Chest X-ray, PA view. Patient: 73 years old, sex M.
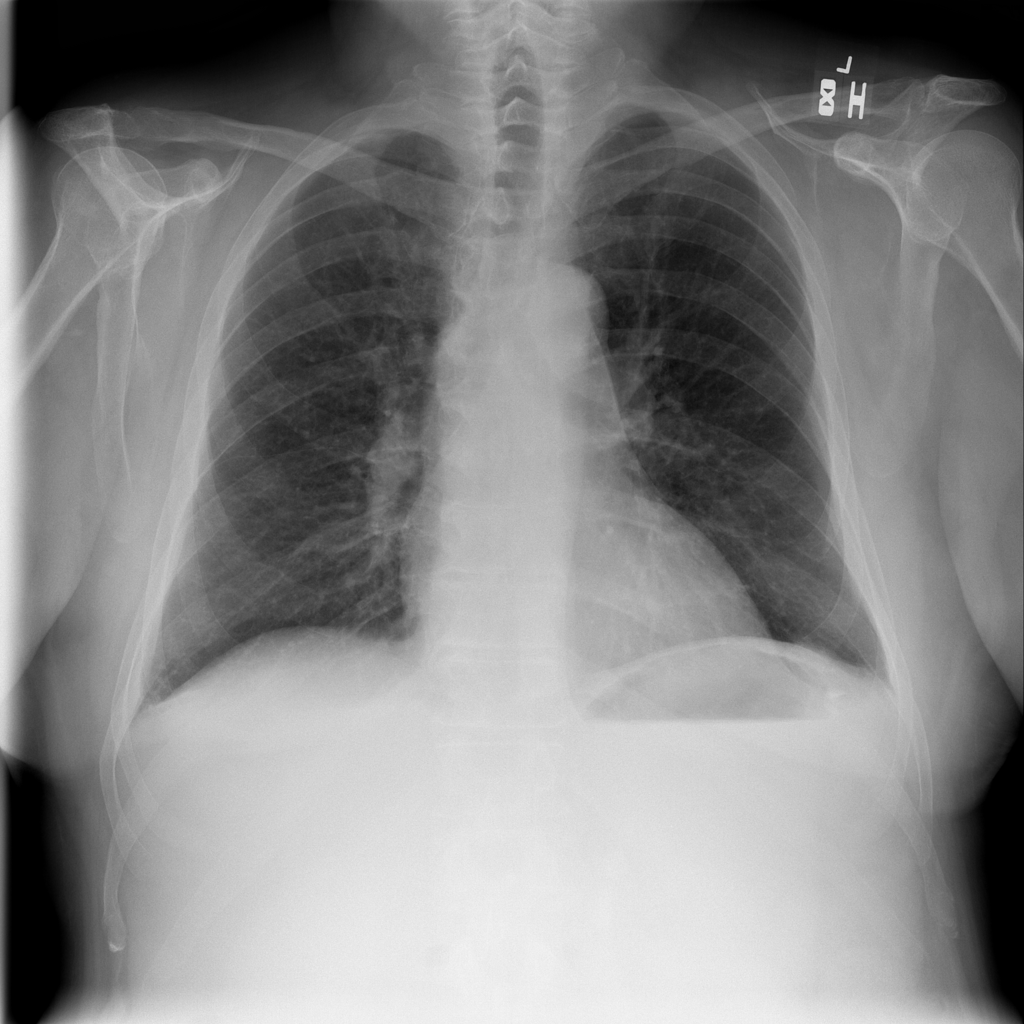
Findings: No Finding